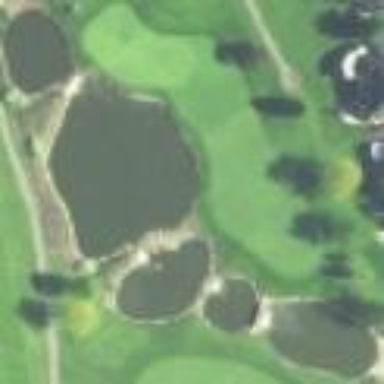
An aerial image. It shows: Water hazard in golf course. The hazard is natural water feature.